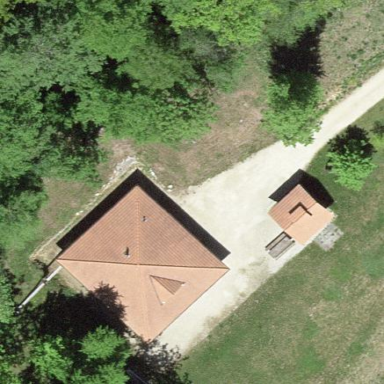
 providing place for outdoor activities."